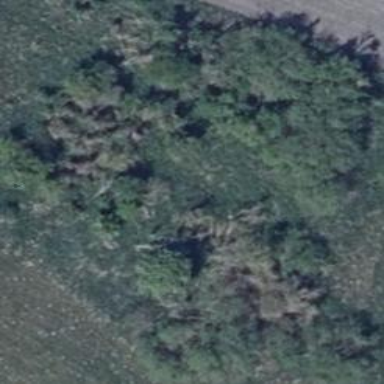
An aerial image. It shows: Patch of scrub vegetation.